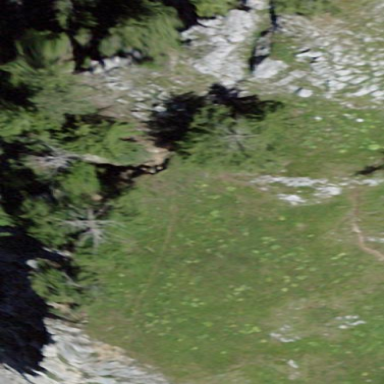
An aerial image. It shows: Forest area.